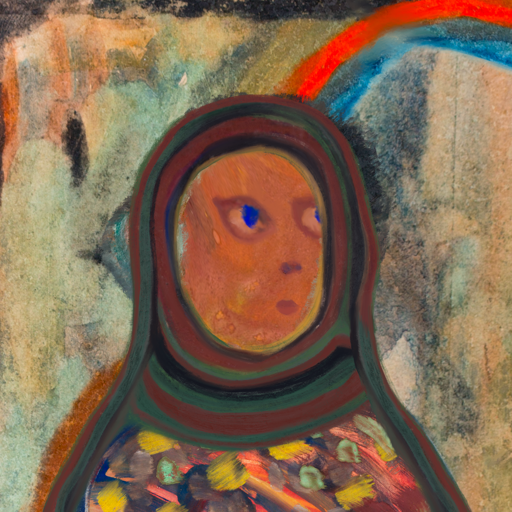
Background: Childish, Head And Neck Side: Mother_And_Son_Son, Face Side: Mother_And_Son_Mother, Bust: Mother_And_Son_Mother, Hair Side: Boggyland, Head Accessory: After_Raid_Scarf, Second Necklace: Blank, Necklace: Blank, Baby: Blank